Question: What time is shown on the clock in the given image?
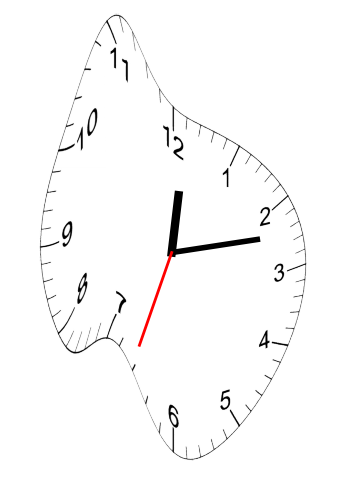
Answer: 12:12:33